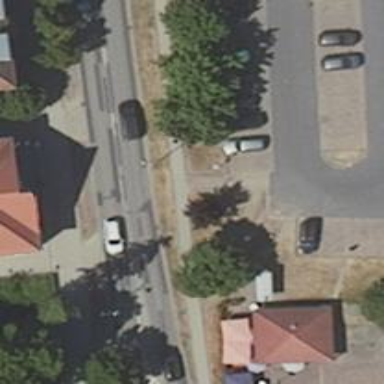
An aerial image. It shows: Secondary road with asphalt surface. There is separate sidewalk along residential buildings.